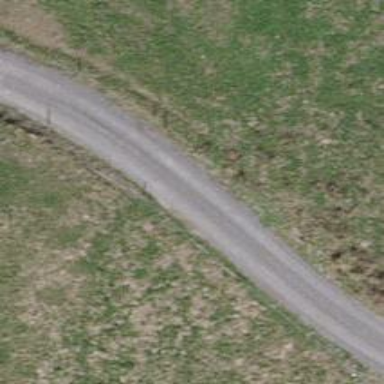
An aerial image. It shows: Residential road with grade 1 tracktype.